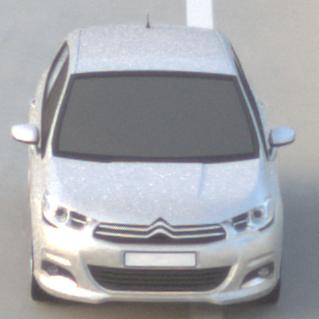
Make: Citroen
Model: C4 VTi 95
Detailed model: C4 (II)
Model produced from: 2012/08
Model produced until: 2013/06
Doors: 5
Color: white
Road condition: dry road
Daytime: sunrise or sunset
Contrast: low contrast